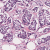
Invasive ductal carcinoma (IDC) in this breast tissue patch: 1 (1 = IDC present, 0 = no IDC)